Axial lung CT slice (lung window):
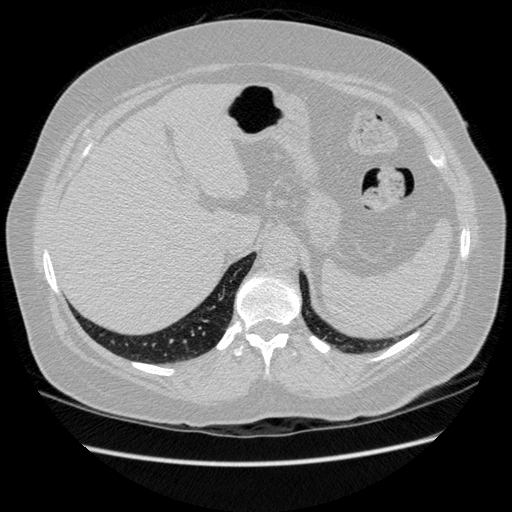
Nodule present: no